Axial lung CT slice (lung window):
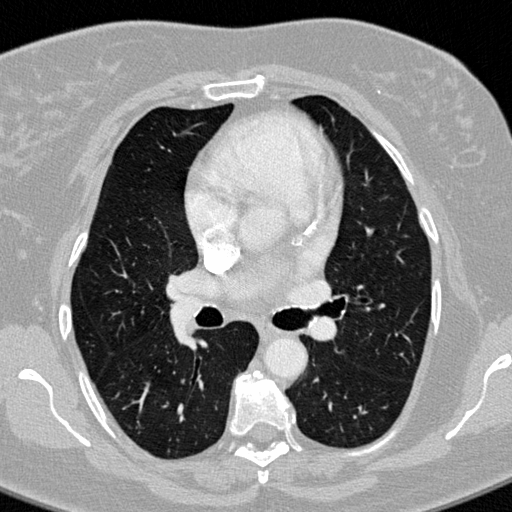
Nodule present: no